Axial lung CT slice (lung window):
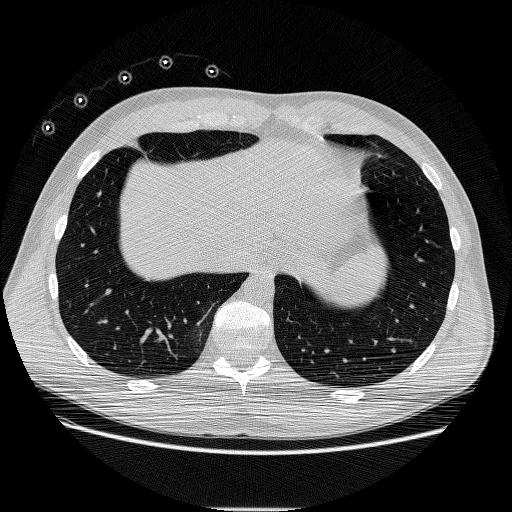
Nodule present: yes
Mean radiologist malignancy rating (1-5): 2.5